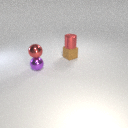
small red metal sphere above small purple metal sphere